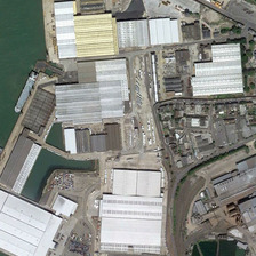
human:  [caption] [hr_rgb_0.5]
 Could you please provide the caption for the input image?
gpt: There are some large buildings in the factory near the river.

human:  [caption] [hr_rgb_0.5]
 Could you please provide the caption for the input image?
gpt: A large building in a factory by the river

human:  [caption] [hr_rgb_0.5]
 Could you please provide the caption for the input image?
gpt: several large buildings are in a factory near a river.

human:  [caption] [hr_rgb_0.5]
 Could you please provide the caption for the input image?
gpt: Several big buildings are in a factory by the river.

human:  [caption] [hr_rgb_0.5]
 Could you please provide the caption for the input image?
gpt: Several large buildings are in a factory near a river.